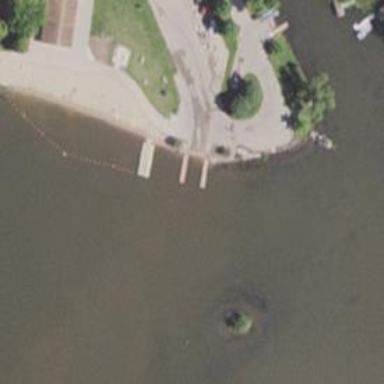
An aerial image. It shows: Slipway on leisure land.